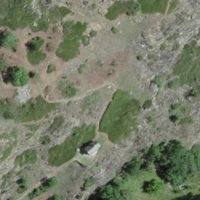
EUNIS habitat code: 48
Species observed at this site:
Opuntia humifusa